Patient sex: M
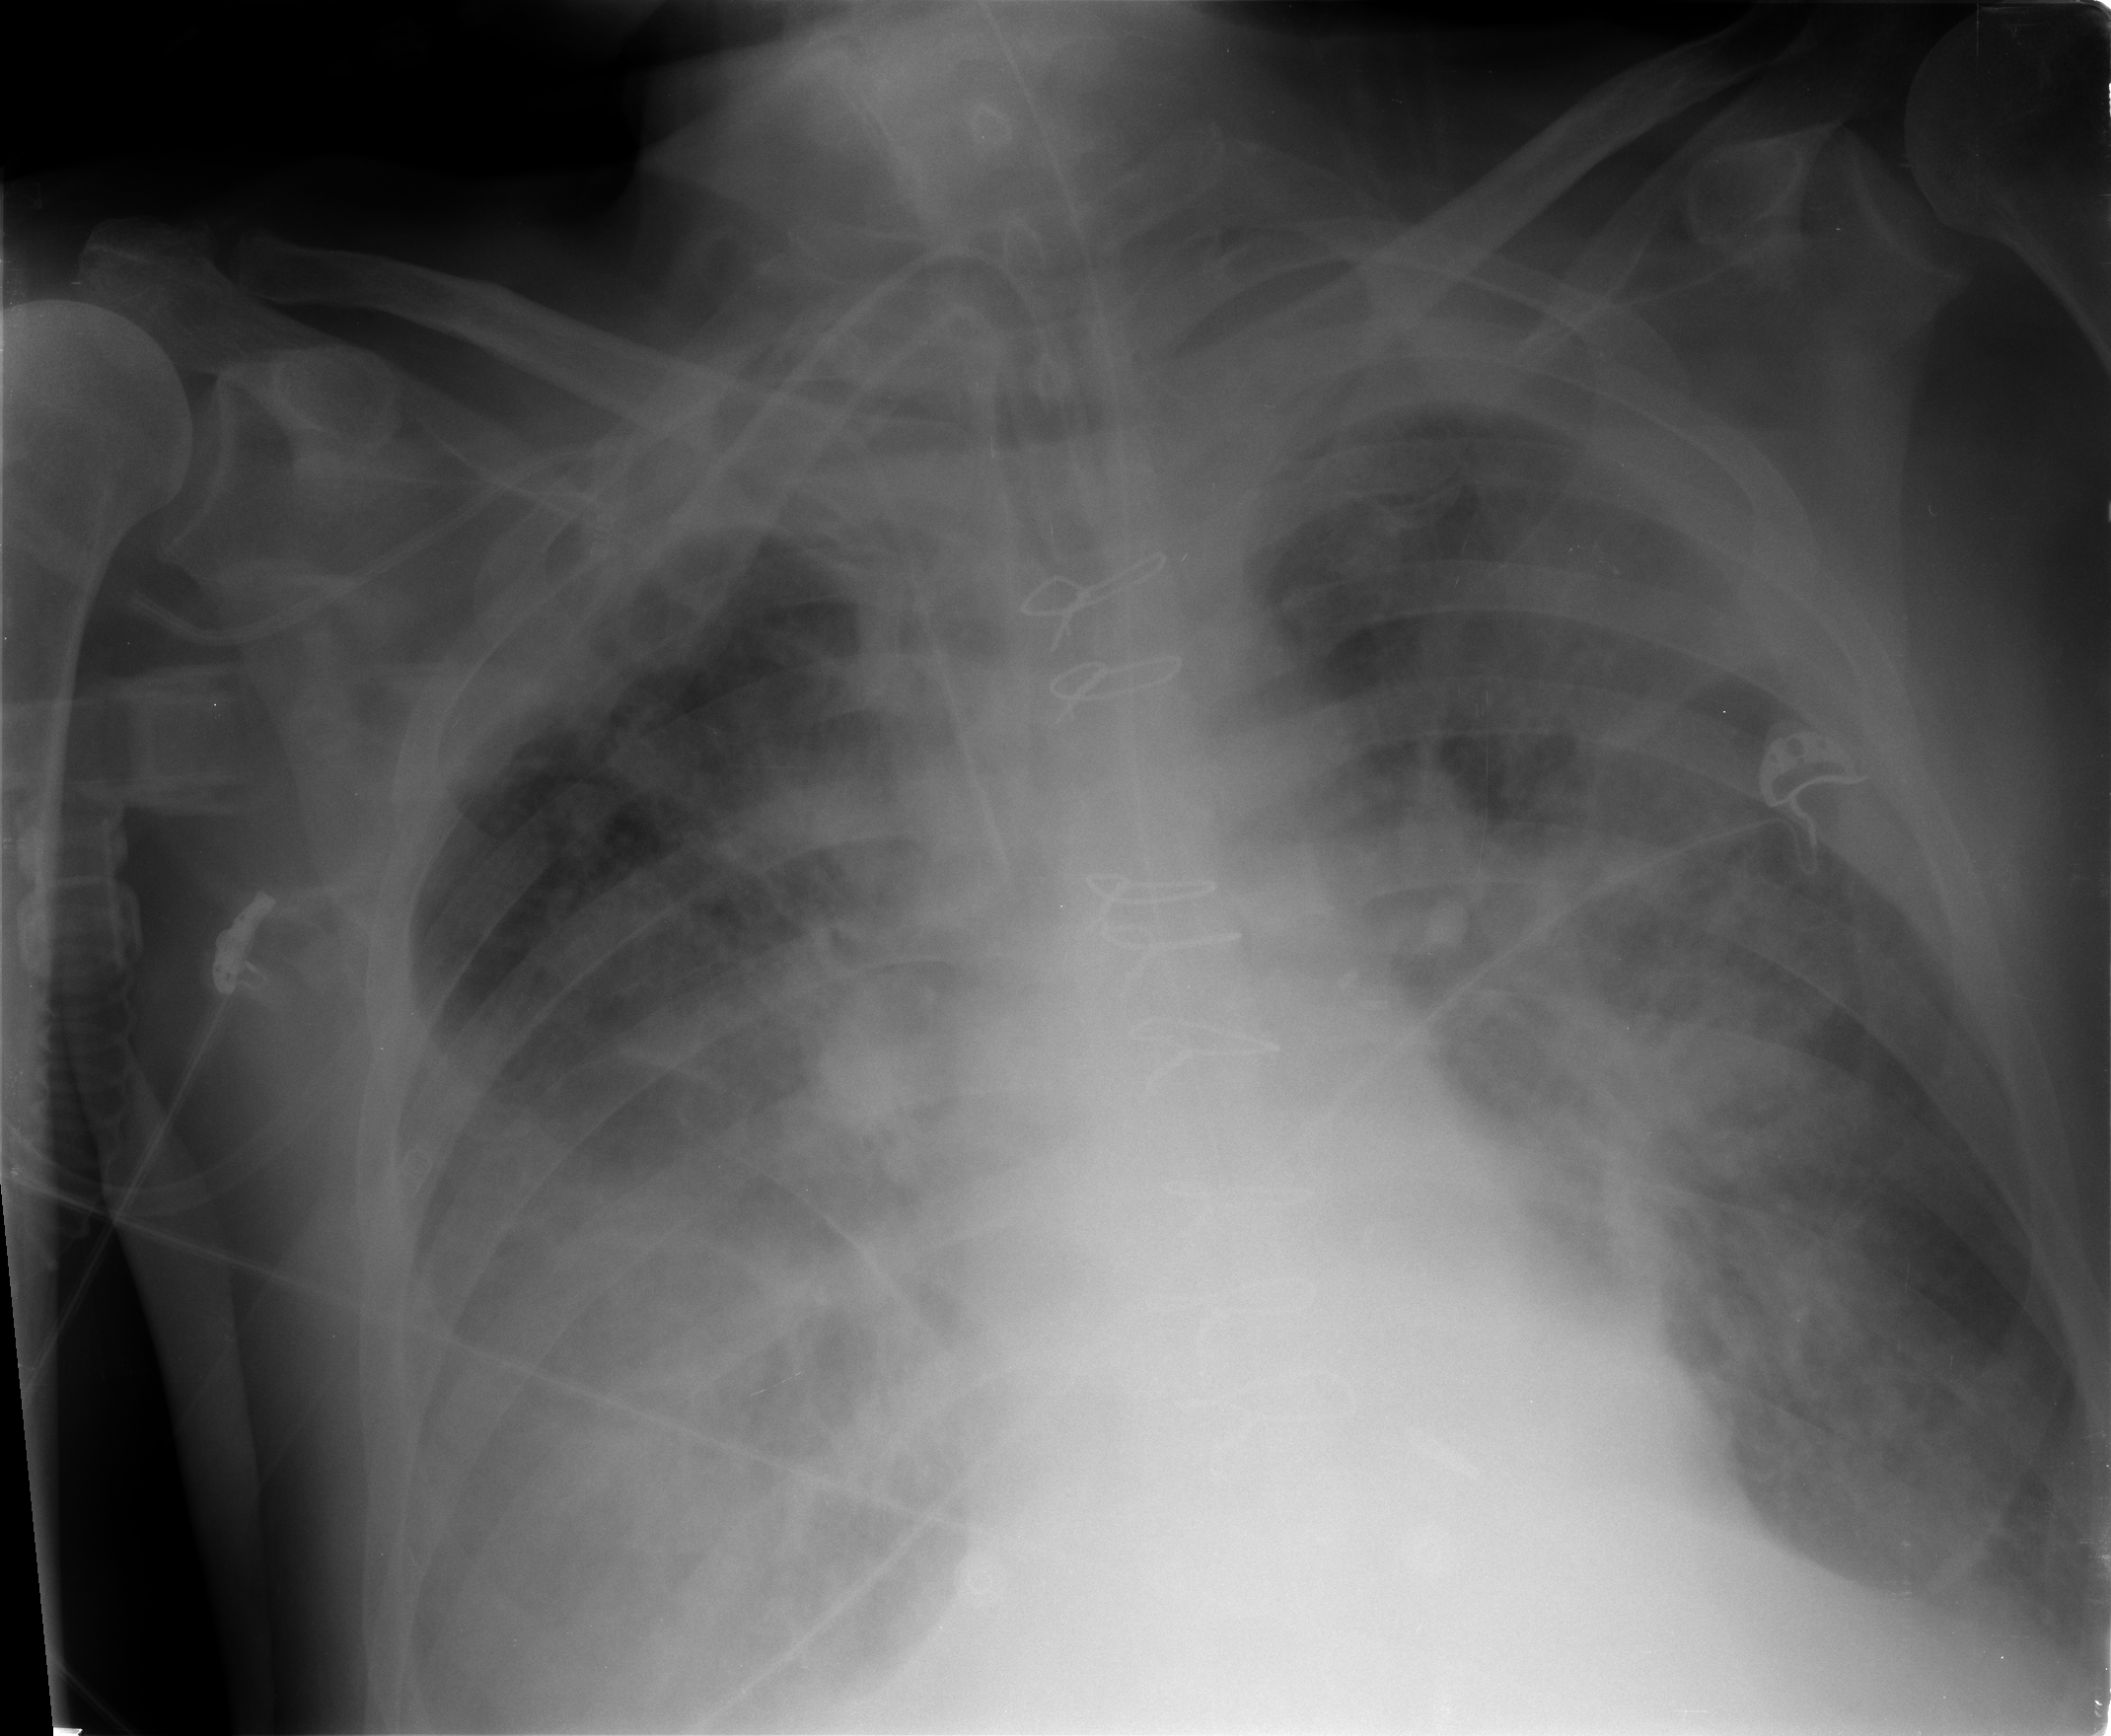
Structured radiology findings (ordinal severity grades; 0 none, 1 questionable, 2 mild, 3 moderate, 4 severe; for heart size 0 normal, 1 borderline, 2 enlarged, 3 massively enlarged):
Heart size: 0
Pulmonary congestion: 3
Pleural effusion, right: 3
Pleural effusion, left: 3
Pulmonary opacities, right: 3
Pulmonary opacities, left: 3
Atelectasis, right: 3
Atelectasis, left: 3